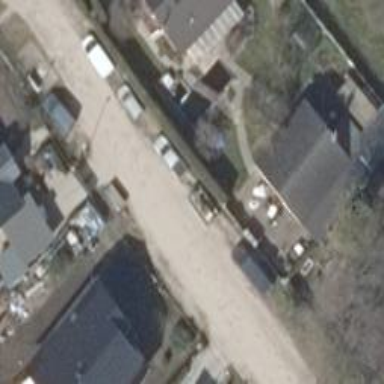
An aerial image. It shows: Residential road with compacted surface.